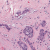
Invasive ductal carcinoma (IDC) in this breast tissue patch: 1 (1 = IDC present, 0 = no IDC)